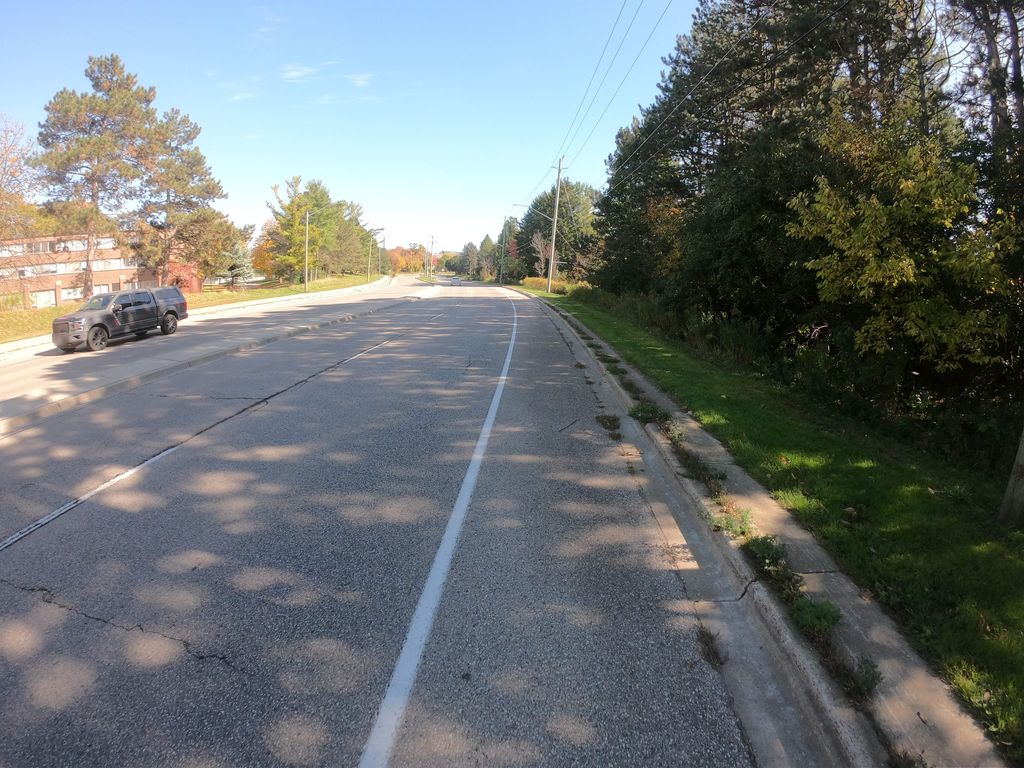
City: kitchener-waterloo